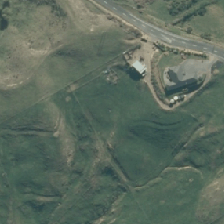
Land cover: deciduous_hardwood